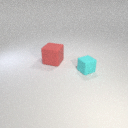
small cyan rubber cube to the right of large red rubber cube